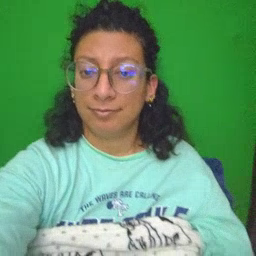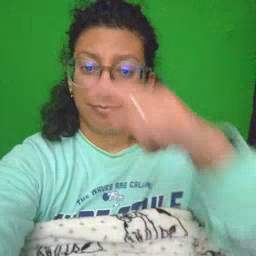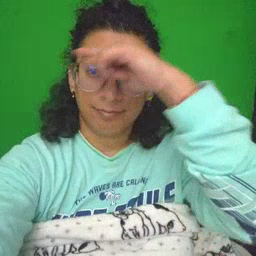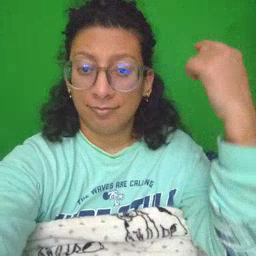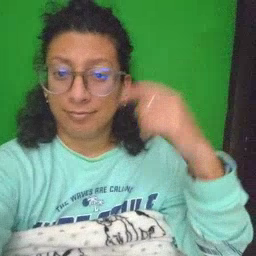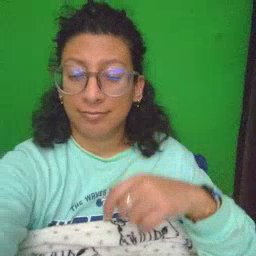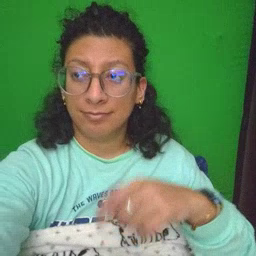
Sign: black